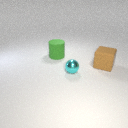
large green rubber cylinder behind small cyan metal sphere